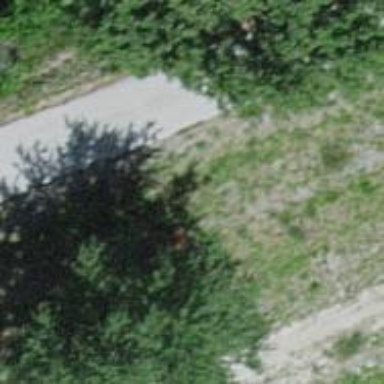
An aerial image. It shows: View of pole with roofed pipeline marker.